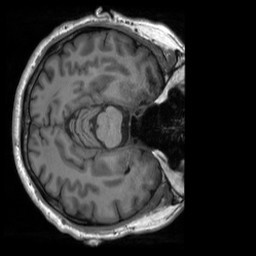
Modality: T1w
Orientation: axial
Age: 36
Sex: male
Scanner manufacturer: siemens
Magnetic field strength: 3 T
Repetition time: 2.3 s
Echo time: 0.00232 s